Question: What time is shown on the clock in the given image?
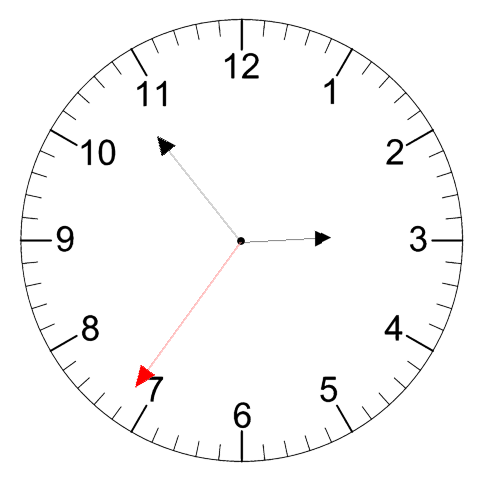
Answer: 02:53:36